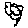
Label: flower